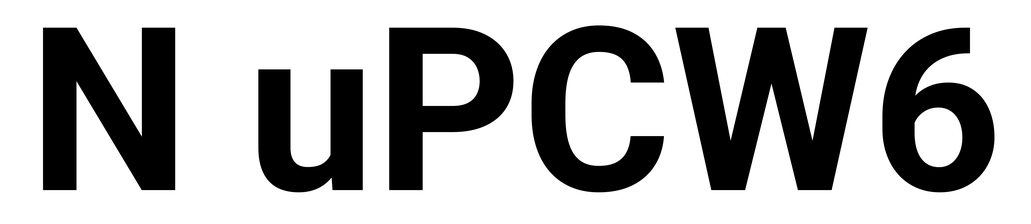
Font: Roboto_Bold